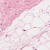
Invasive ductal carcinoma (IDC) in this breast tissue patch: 0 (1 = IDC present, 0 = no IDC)